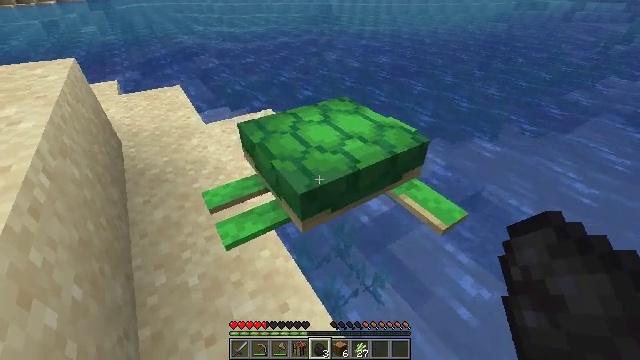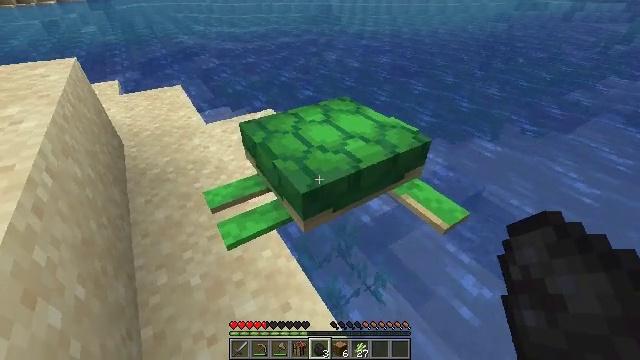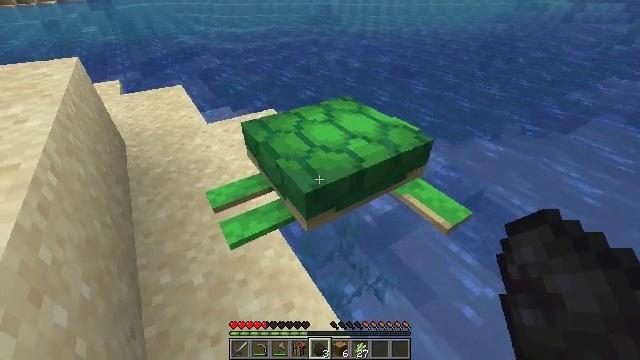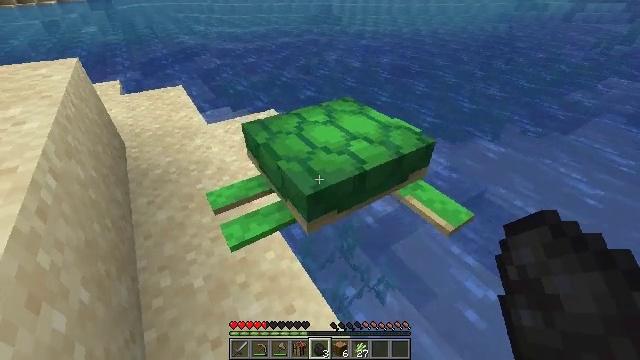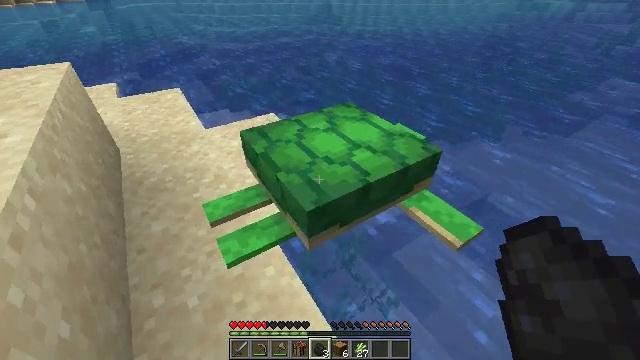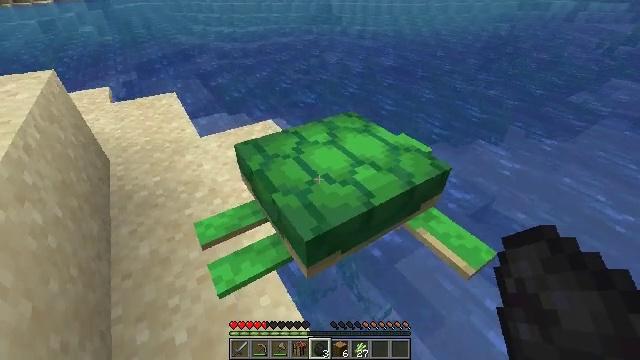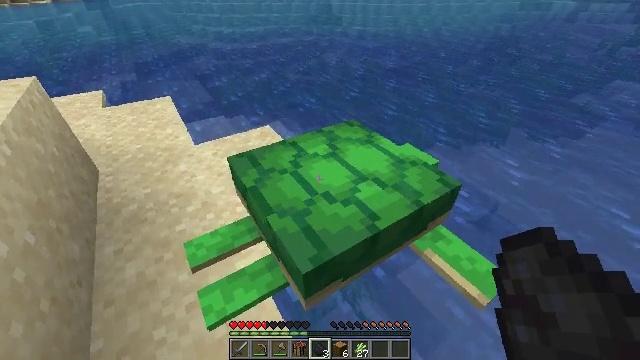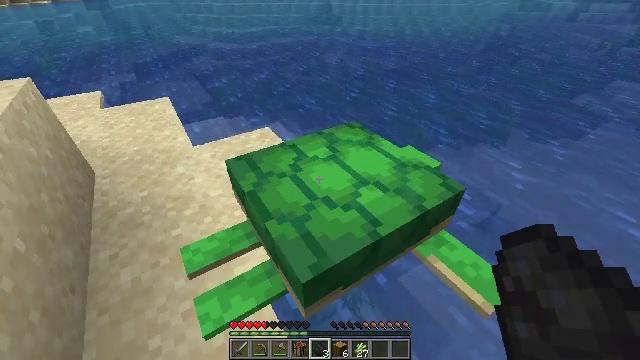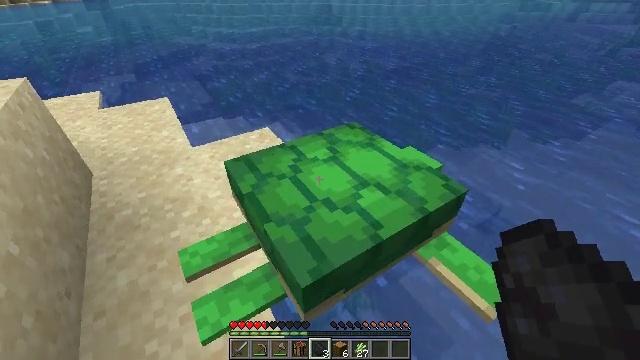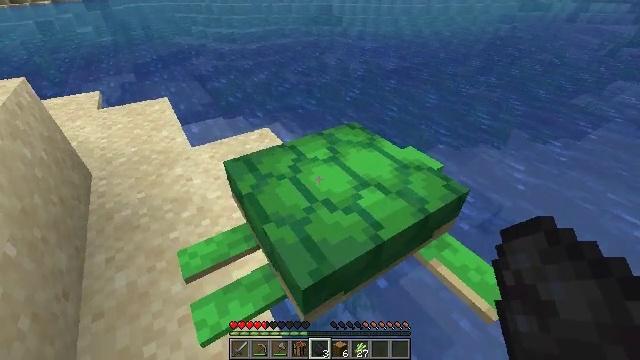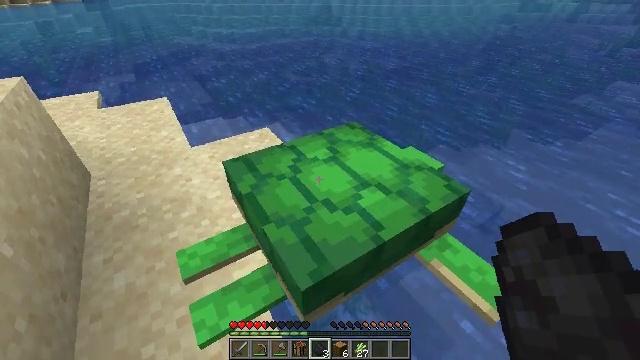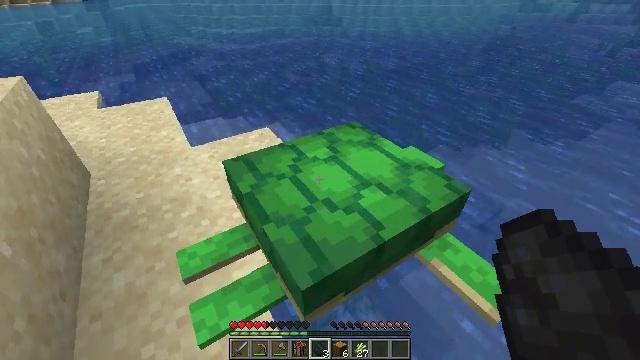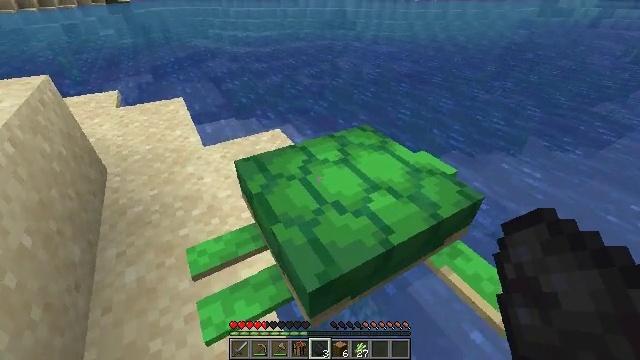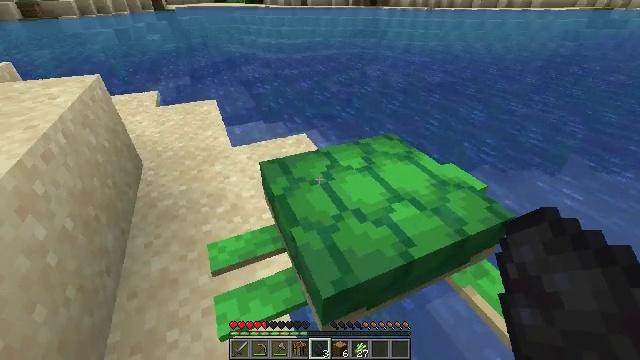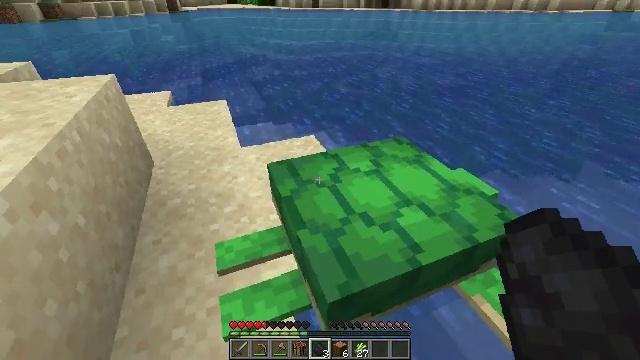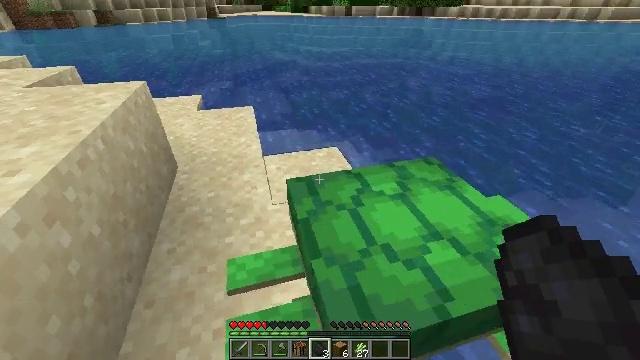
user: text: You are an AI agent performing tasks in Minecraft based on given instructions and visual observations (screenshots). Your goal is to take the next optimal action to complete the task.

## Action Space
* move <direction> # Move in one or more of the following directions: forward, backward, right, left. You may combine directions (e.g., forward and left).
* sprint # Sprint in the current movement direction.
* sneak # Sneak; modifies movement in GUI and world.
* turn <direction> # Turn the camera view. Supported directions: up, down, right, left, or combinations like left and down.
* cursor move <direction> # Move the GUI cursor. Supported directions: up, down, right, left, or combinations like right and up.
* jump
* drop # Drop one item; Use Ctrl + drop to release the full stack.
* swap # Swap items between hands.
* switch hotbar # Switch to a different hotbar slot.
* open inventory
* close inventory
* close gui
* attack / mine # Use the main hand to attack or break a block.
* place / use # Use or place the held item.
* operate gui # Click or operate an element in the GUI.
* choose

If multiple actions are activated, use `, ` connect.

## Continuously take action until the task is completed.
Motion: motion action
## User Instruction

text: Break the vines.
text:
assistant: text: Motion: no_op
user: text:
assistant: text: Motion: no_op
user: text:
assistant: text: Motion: move forward
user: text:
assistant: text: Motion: move forward
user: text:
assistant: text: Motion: move forward
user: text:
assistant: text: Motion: no_op
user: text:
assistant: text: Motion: no_op
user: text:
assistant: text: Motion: no_op
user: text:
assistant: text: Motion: no_op
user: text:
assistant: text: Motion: no_op
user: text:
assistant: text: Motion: no_op
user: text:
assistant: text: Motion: turn left
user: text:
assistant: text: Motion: turn left and up
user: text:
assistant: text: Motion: move forward, turn left
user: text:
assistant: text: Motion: move forward, turn left and up
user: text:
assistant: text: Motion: move forward, turn left
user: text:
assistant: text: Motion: move forward, turn left
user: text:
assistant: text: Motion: turn left
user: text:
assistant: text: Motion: no_op
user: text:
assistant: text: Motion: no_op
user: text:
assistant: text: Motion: move left
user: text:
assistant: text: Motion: move left, turn right
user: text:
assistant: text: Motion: move left
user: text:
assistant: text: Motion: move left, turn left and up
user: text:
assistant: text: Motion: move left, turn left and up
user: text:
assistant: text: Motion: turn left
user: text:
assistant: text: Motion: move forward
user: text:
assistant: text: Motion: move forward
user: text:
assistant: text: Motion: move forward, turn left and up
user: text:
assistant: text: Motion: move forward, turn left